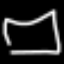
Label: square